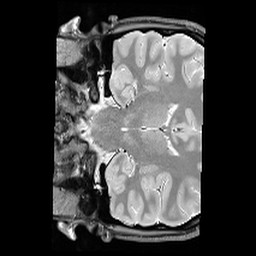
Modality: PDw
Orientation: coronal
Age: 20
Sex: female
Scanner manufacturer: siemens
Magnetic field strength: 3 T
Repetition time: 6.49 s
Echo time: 0.016 s